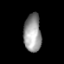
Tissue: lung
Cell type: Endothelial cells
Senescence score: 0.5893
Nuclear area (px): 644
Mean DAPI intensity: 153.256